Question: I'm trying to reproduce this idea using Flexbox:

The deck div is red and the dealer-cards is green.
'''
.table .dealer-area {
grid-area: d;
padding-left: 32px;
width: 100%;
}
.table .dealer-area .shell-deck-and-cards{
display: flex;
margin-top: 25px;
}
.table .dealer-area .shell-deck-and-cards img{
max-width:100%;
max-height:100%;
}
.table .dealer-area .shell-deck-and-cards .deck, .table .dealer-area .shell-deck-and-cards .dealer-cards{
width: 170px;
}
.table .dealer-area .shell-deck-and-cards .deck{
margin-right: calc(100px - (0.3 * 100px));
}
.table .dealer-area .shell-deck-and-cards .dealer-cards {
display: flex;
}
'''
'''
<div class="table">
<div class="dealer-area">
<div class="dealer-name">
<h1>Dealer</h1>
</div>
<div class="shell-deck-and-cards">
<div class="deck">
<img src="assets/cards/back.svg">
</div>
<div class="dealer-cards">
<img src="assets/cards/2.svg">
<img src="assets/cards/2.svg">
<img src="assets/cards/2.svg">
</div>
</div>
</div>
</div>
'''
The card sizes when I don't apply the display flex are correct as can be seen <URL>
But as soon as I apply the flex display this is the <URL>.
I've tried to use grid but it doesn't feel is going to work. Any ideas on how can I solve it?
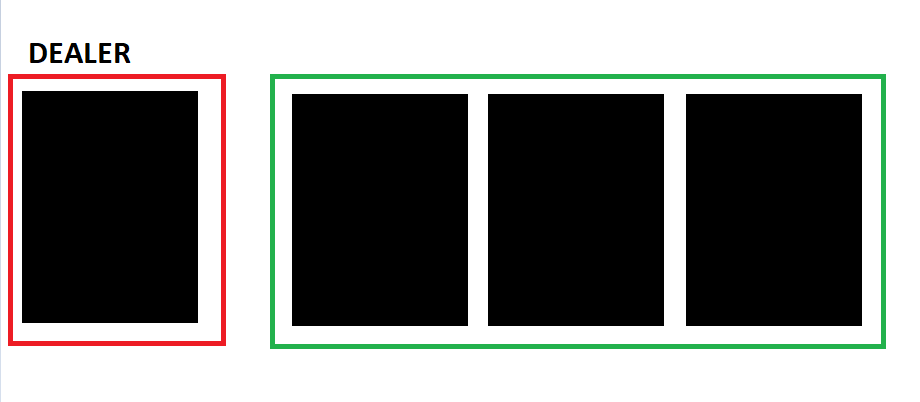
Answer: use 'width' instead of 'max-width' or 'min-height' instead of 'max-height'
'''
.table .dealer-area {
grid-area: d;
padding-left: 32px;
width: 100%;
}
.table .dealer-area .shell-deck-and-cards{
display: flex;
margin-top: 25px;
}
.table .dealer-area .shell-deck-and-cards img{
width:100%;
max-height:100%;
}
.table .dealer-area .shell-deck-and-cards .deck, .table .dealer-area .shell-deck-and-cards .dealer-cards{
width: 170px;
}
.table .dealer-area .shell-deck-and-cards .deck{
margin-right: calc(100px - (0.3 * 100px));
}
.table .dealer-area .shell-deck-and-cards .dealer-cards {
display: flex;
}
'''
'''
<div class="table">
<div class="dealer-area">
<div class="dealer-name">
<h1>Dealer</h1>
</div>
<div class="shell-deck-and-cards">
<div class="deck">
<img src="https://sites.google.com/a/netcmmi.com/share/_/rsrc/1473734124982/img/png/s/star-e01.png">
</div>
<div class="dealer-cards">
<img src="https://sites.google.com/a/netcmmi.com/share/_/rsrc/1473734124982/img/png/s/star-e01.png">
<img src="https://sites.google.com/a/netcmmi.com/share/_/rsrc/1473734124982/img/png/s/star-e01.png">
<img src="https://sites.google.com/a/netcmmi.com/share/_/rsrc/1473734124982/img/png/s/star-e01.png">
</div>
</div>
</div>
</div>
'''